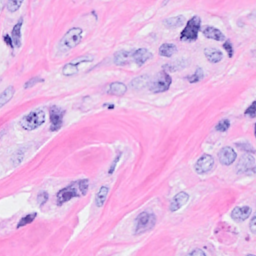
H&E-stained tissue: Breast